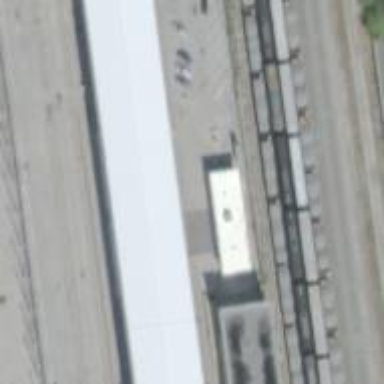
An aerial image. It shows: Railway yard.